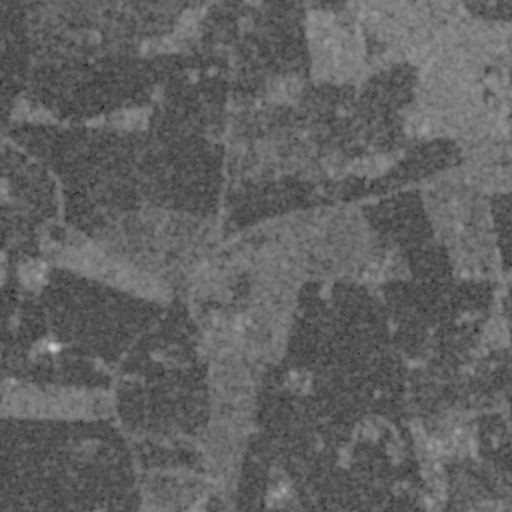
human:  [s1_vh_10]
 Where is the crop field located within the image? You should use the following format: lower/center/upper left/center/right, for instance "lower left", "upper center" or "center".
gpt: The crop field is located in the upper left of the image.
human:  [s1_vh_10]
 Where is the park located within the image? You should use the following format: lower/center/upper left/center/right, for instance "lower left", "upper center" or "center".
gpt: The park is located in the lower right of the image.
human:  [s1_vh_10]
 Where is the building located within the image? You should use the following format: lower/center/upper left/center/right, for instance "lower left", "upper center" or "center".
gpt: There is no building in the image.

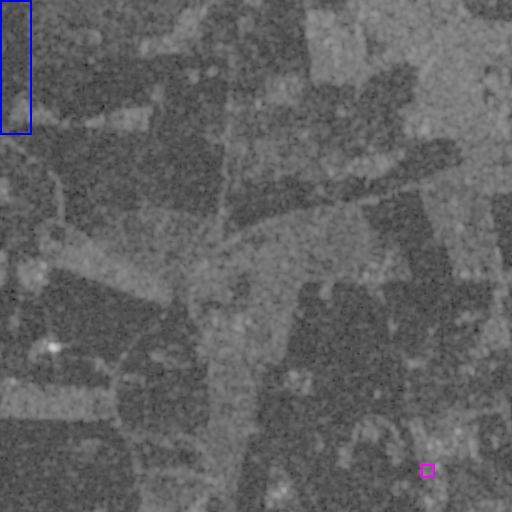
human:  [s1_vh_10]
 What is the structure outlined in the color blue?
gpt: The structure outlined in blue is a crop field.
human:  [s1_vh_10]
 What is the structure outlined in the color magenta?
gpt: The structure outlined in magenta is a park.
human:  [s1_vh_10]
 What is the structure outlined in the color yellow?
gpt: There is no yellow outline.